Question: I'm trying to find a good GUI library I could use to create a program on the computer that connects to a microcontroller by USB. I've never done any GUI work before but I have done a lot of webpage design/tools. We are going to program the microcontroller with C but I don't think the GUI will need to be C. It needs to work on Windows, so probably compile on Windows too. I've also never done any USB transmission but I'm hoping to take it one step at a time.
Right now I'm looking at using GTK but it needs a bunch of other things to download with it. I'm also going to look at QT and someone else suggested making a Windows Forms Application. There's a lot of options out there so I'm having trouble figuring it out.
As for my requirement, it just needs to be a very simple GUI that has a few control buttons, a display area (info from microcontroller), a notification area (basically error messages go here), and maybe a graph. I've included a prototype GUI help give you an idea of what I'm doing.
Edit: It needs to run and compile on Windows. We don't really have a budget for it, free open source is preferred. I don't need something elaborate and fancy, I just want to get it done as fast as possible.
We are using a TTL-232R cable, UART interface. I know nothing about USB transmission, school has crushed me.

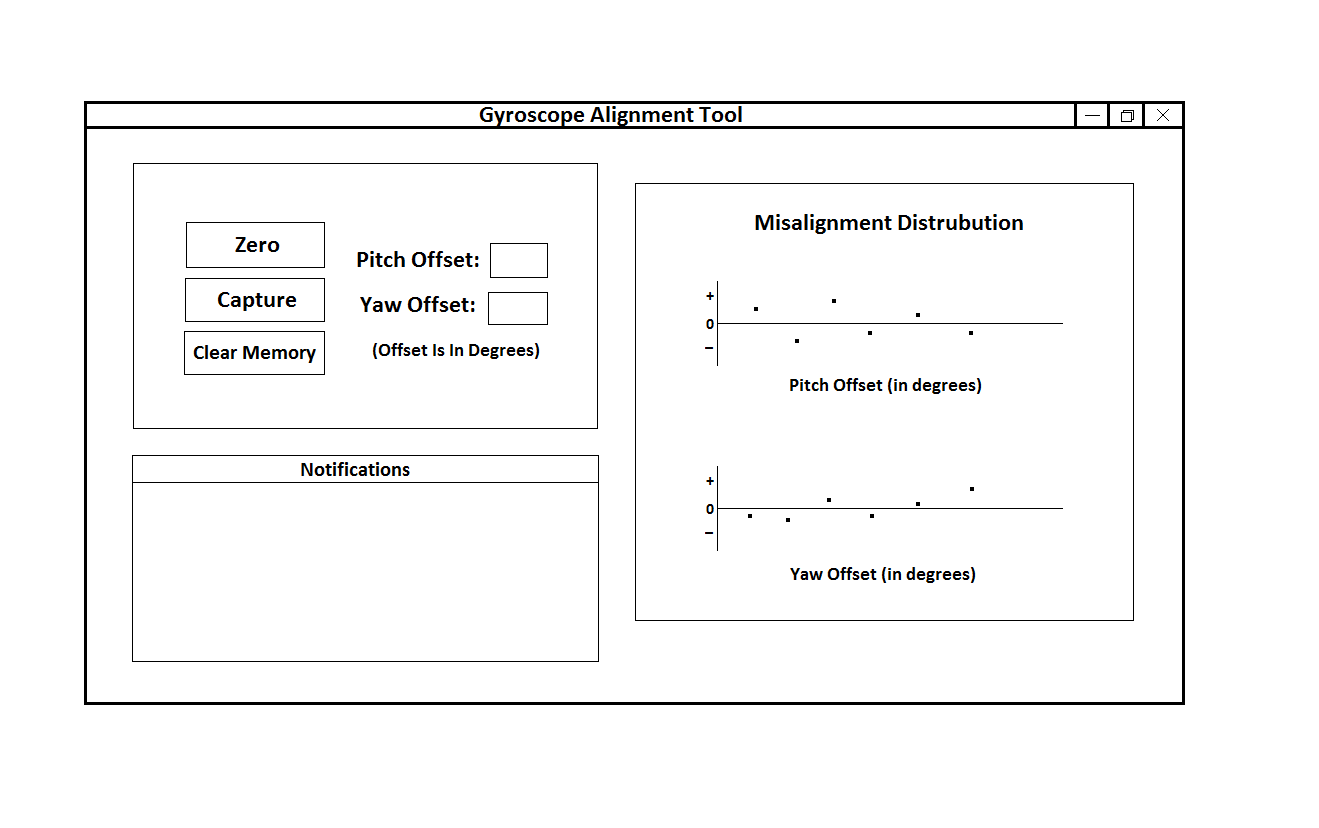
Answer: From what you've specified, I would set base-camp up at Java.
- - - -
Your created GUI would run on any machine with Java installed, which is not a big ask for the end user. You can even create a Windows executable/installer from the resulting Java files if you wanted it to be a (apparently) native Windows application.
And - bonus - all the tools mentioned are free as a bird.